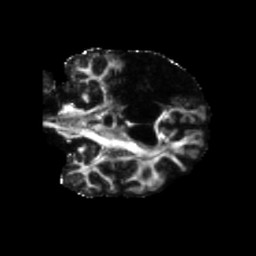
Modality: FA
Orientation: coronal
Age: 64
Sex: male
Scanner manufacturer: siemens
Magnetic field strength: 3 T
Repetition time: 5.47 s
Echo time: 0.0854 s